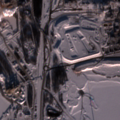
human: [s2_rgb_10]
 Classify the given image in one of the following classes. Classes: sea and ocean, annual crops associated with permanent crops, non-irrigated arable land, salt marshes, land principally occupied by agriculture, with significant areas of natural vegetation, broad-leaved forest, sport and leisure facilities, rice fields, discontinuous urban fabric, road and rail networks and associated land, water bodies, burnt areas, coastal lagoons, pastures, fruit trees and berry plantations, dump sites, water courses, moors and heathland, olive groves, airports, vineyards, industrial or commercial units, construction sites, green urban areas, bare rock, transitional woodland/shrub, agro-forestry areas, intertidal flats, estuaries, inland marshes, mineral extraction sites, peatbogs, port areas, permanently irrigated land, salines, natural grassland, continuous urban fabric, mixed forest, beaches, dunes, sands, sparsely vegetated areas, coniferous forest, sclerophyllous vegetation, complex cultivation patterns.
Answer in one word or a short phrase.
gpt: industrial or commercial units, mixed forest, sea and ocean